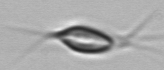
Label: Chrysochromulina